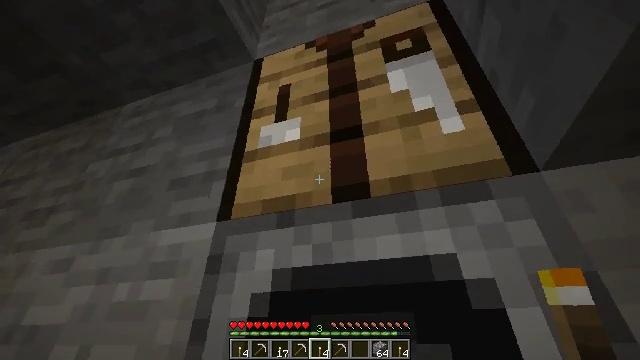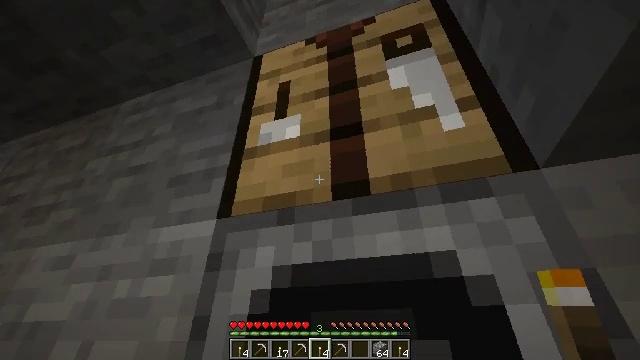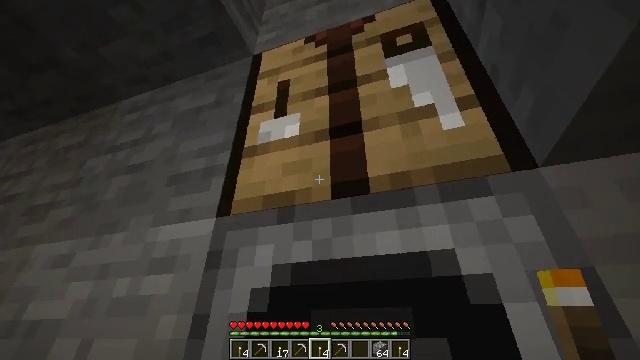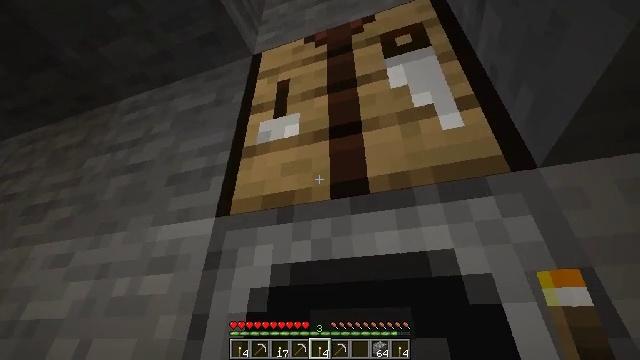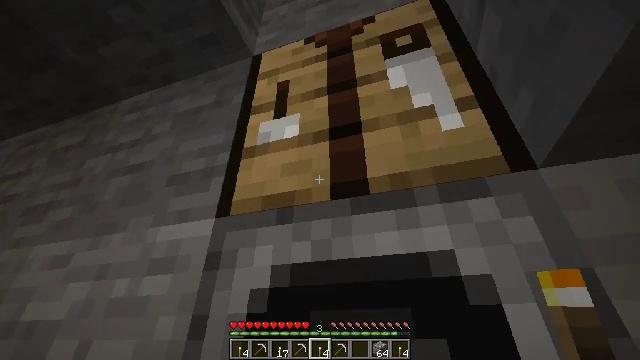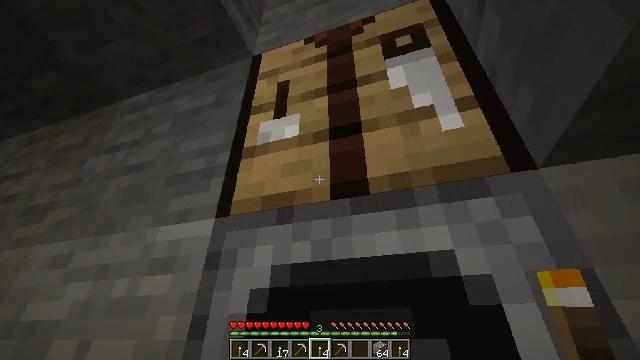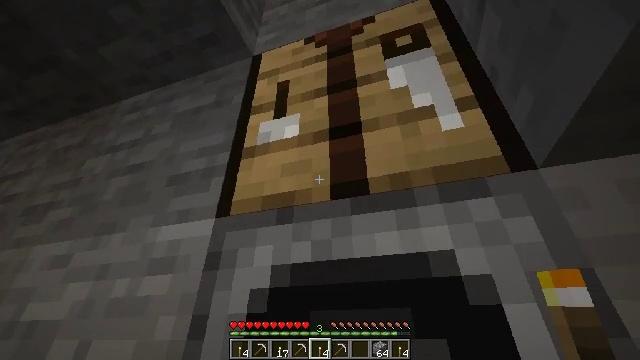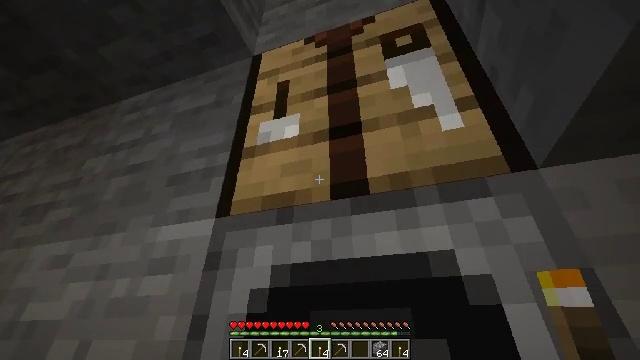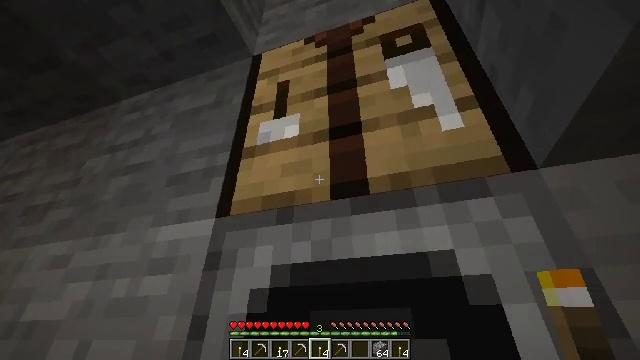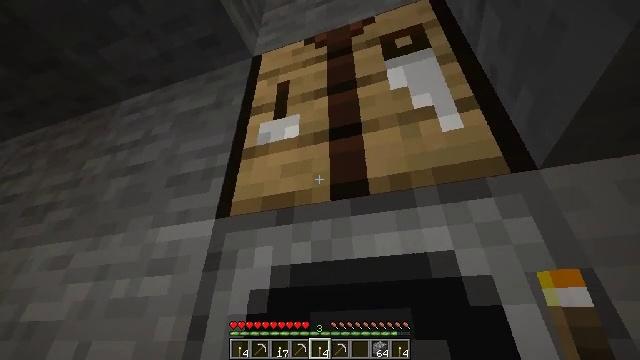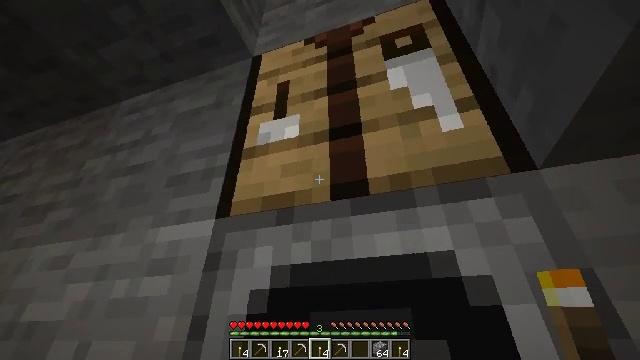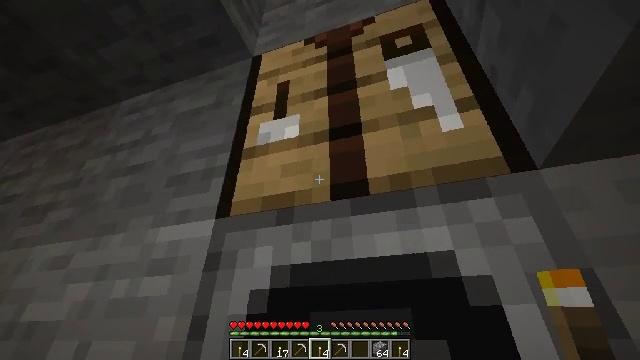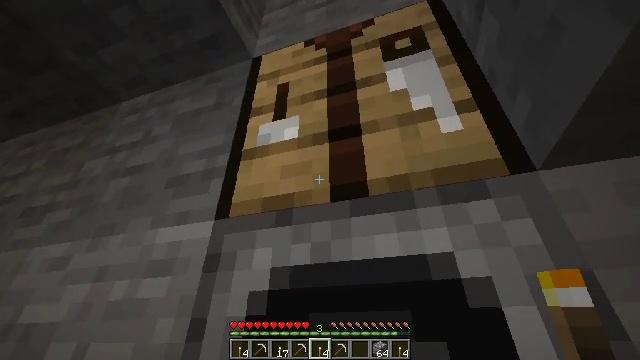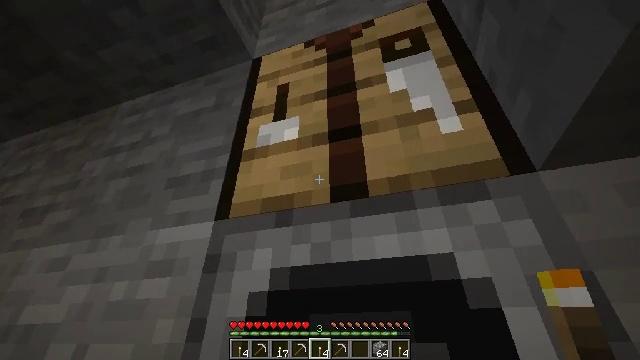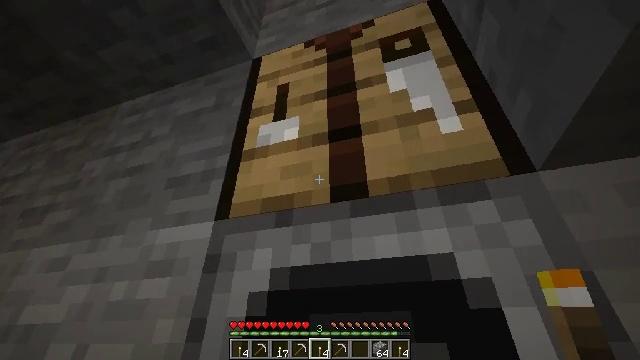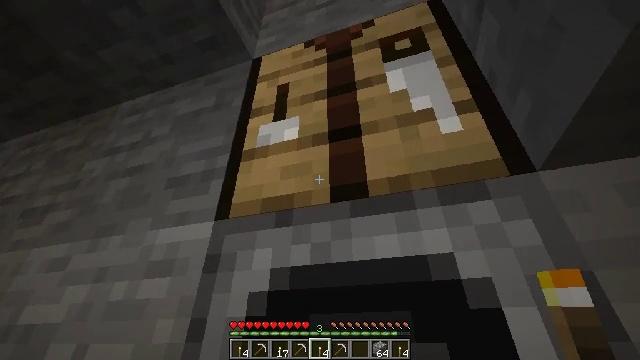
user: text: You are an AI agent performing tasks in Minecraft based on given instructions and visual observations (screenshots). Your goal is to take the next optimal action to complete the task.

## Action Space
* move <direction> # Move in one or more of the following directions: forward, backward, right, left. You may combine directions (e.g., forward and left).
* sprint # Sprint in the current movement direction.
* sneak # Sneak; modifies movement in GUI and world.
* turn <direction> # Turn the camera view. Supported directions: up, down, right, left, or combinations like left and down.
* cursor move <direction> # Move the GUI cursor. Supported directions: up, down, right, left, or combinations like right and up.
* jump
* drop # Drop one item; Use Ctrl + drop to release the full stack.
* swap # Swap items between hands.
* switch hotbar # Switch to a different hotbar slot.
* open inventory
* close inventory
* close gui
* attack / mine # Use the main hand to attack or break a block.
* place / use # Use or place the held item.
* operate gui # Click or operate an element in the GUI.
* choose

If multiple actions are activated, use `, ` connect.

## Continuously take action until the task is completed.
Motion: motion action
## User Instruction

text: Put back the crafting table.
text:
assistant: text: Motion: no_op
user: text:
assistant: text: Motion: no_op
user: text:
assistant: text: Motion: no_op
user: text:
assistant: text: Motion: no_op
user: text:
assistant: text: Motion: no_op
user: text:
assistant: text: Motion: no_op
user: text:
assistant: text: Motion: no_op
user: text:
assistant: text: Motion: no_op
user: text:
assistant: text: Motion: no_op
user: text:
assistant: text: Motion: no_op
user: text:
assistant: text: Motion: no_op
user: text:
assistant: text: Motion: no_op
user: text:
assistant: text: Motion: no_op
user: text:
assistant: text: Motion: no_op
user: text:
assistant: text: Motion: no_op
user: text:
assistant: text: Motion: no_op
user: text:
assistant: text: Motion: no_op
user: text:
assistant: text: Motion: no_op
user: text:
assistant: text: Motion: no_op
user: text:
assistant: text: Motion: no_op
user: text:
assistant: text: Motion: no_op
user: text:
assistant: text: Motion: no_op
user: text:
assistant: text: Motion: no_op
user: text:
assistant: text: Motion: no_op
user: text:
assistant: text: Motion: no_op
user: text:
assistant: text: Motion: turn right and up
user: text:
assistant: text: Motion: turn right and up
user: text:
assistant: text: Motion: turn right and up
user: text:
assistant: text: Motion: turn right and up
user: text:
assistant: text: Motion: no_op